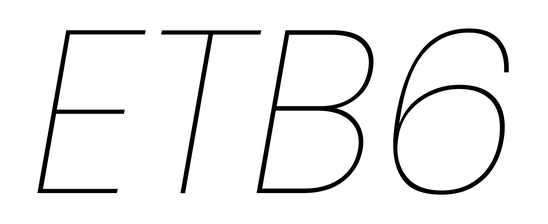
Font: Poppins-ThinItalic